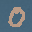
Label: 0